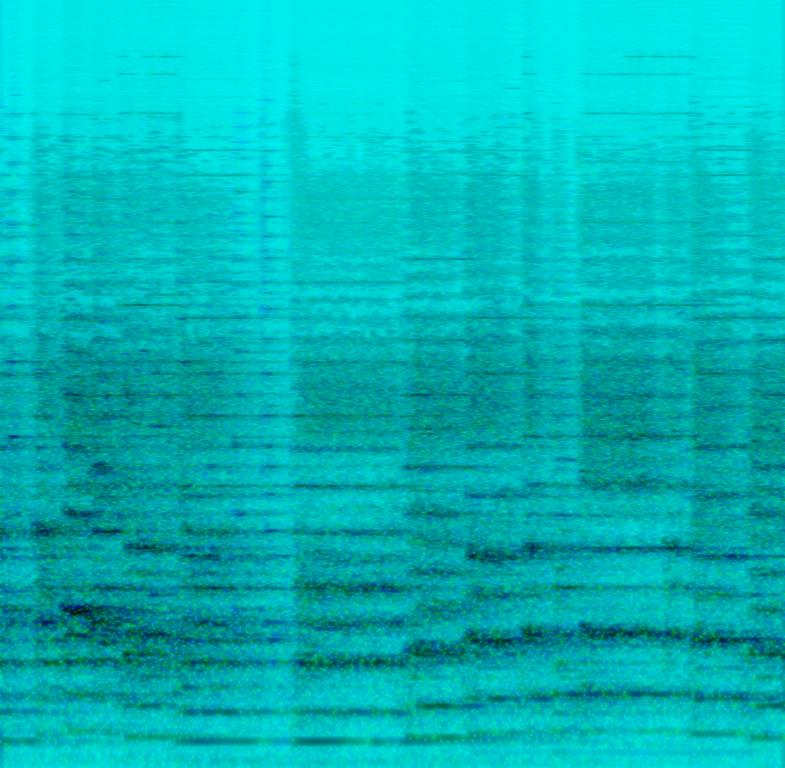
The Classical song features a mixed harmonizing choir singing over organ melody, brass section melody and wooden percussion. It sounds powerful and epic.